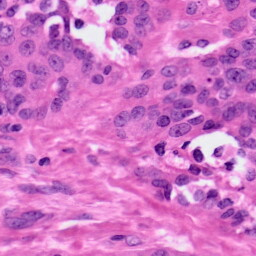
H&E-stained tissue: Ovarian